Chest X-ray:
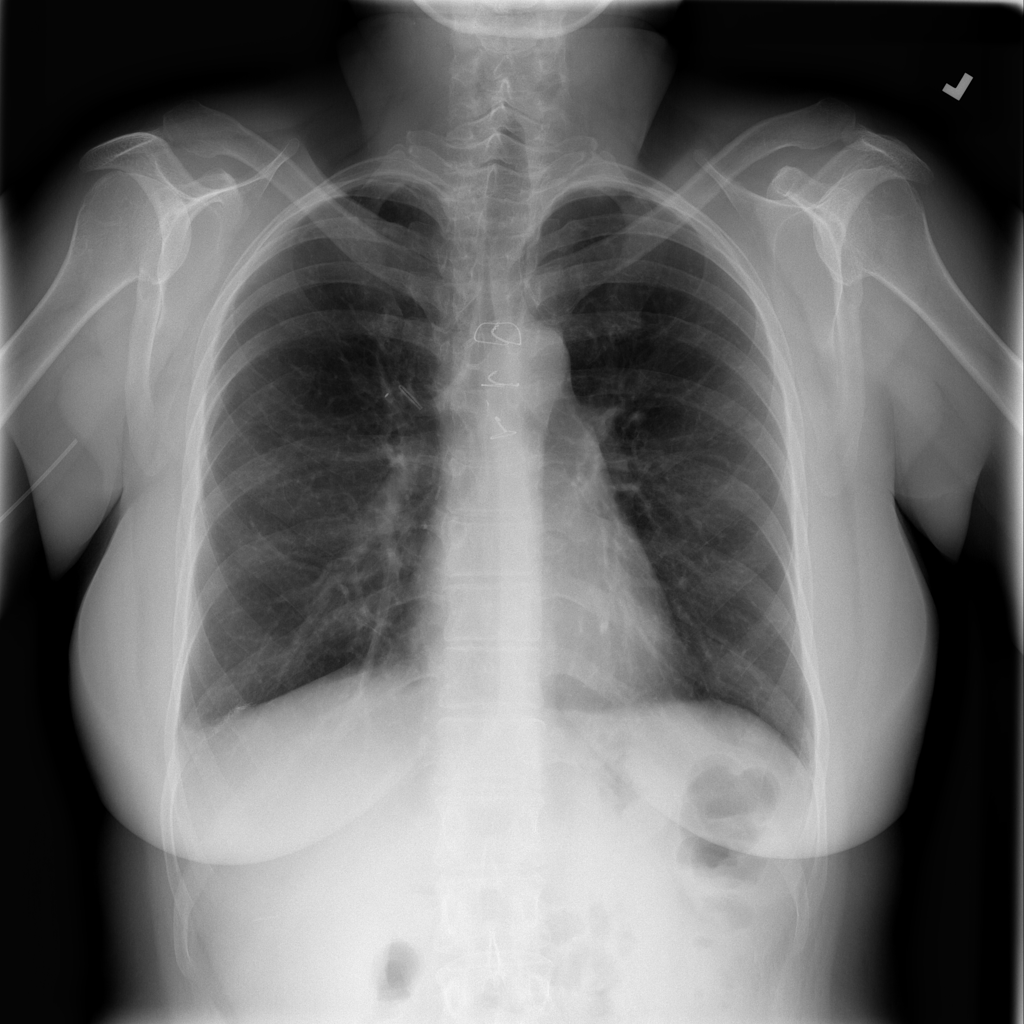
Findings: Pleural Thickening
No abnormal finding: no